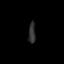
Tissue: lung
Cell type: Endothelial cells
Senescence score: 0.6747
Nuclear area (px): 145
Mean DAPI intensity: 47.71